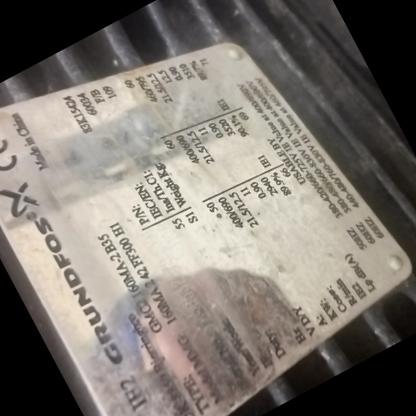
Klasa: tabliczka-znamionowa